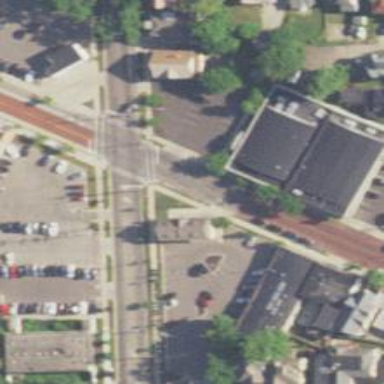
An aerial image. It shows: Marked footway crossing with lines.